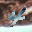
Label: 4